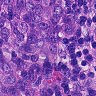
Metastatic tissue present: yes